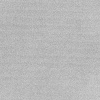
Atmospheric dust classification: dusty